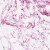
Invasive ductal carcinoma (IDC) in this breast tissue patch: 0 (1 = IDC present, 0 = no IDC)